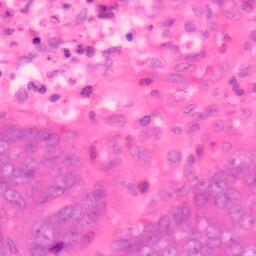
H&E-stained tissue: Colon